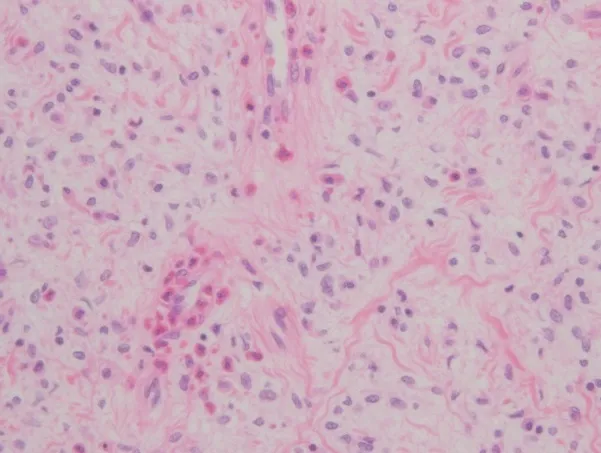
Photomicrograph of the jejunal polyp. H&E staining.
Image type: pathology (h&e)